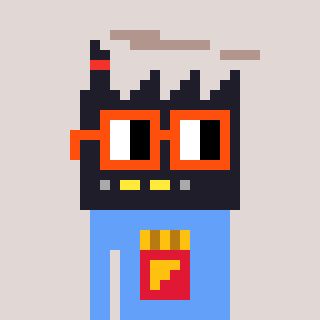
a pixel art character with square orange glasses, a factory-shaped head and a blue-colored body on a warm background